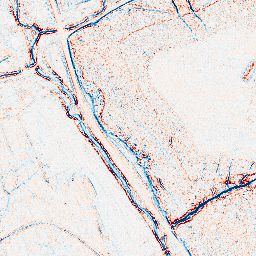
Category: edge_preserving
Decomposition family: bilateral
Decomposition parameters: d: 5
sigma_color: 25
sigma_space: 100
Upsampling method: quadratic
Upsampling parameters: scale: 4
Upsampling scale: 4